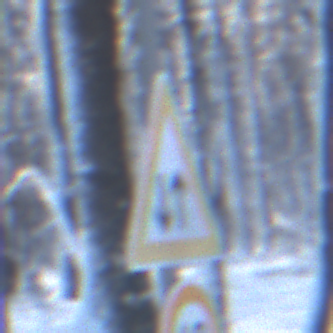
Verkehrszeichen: Gegenverkehr
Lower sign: Geschwindigkeit40
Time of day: MorningAfternoon
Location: Outdoor (Nature)
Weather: Clear
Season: Winter
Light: Natural